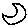
Label: moon